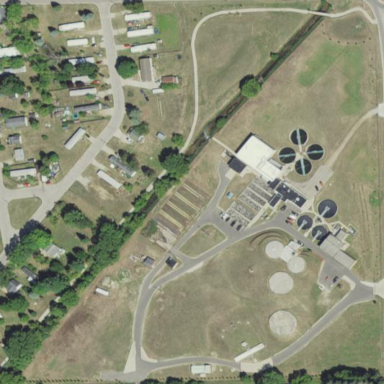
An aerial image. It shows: View of wastewater plant.